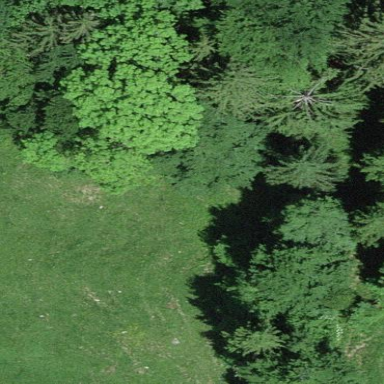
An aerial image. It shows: Forest area.